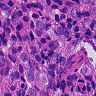
Metastatic tissue present: yes